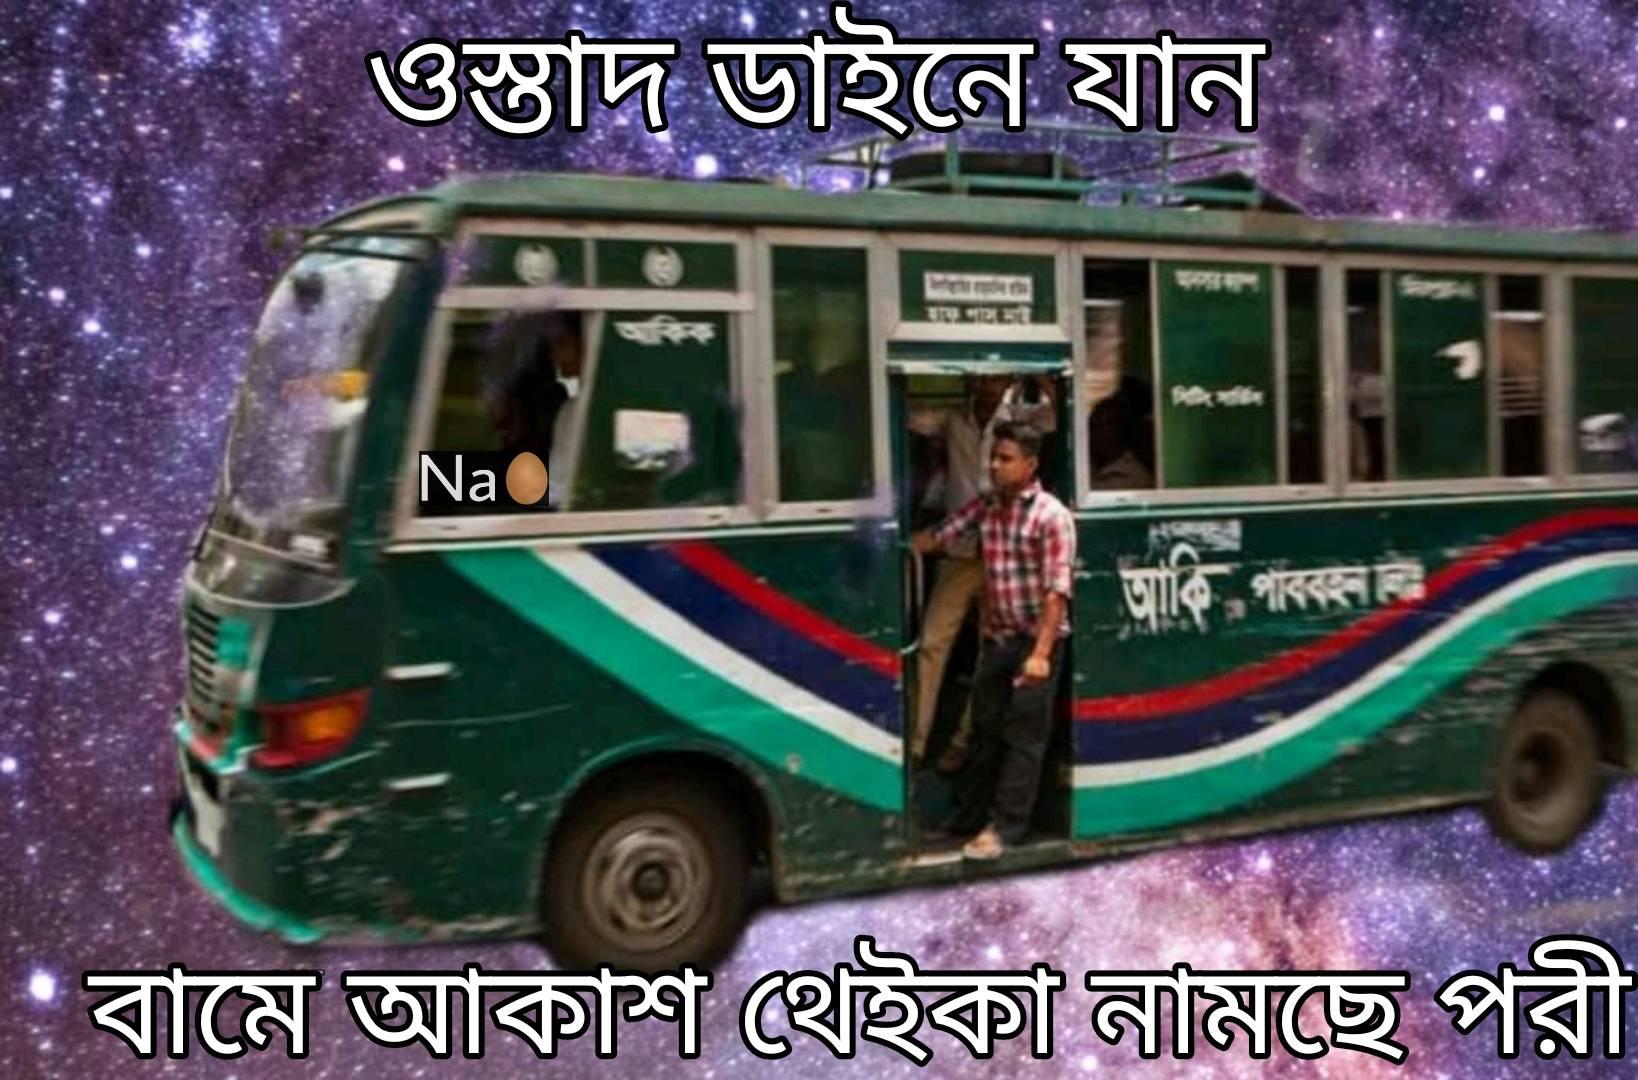
Caption: ওস্তাদ ডাইনে যান     বামে আকাশ থেইকা নামছে পরী
Label: non-hate